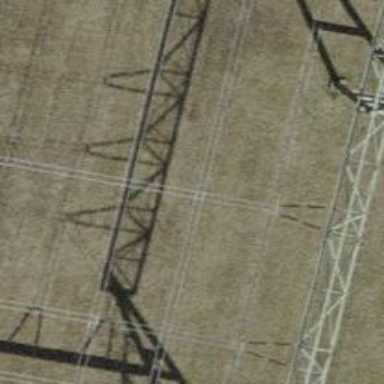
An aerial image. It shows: Power line with 3 cables. The line type is busbar.